Question: I made a WPF 'Window' containing 'StatusBar' with 'StatusBarItem' and 'ProgressBar'.
The Window has a property 'ResizeMode' set to 'CanResizeWithGrip'.
It shows the sizing grip properly, but it overlaps elements underneath:

How can I avoid this overlap? I can set right margin to the progress bar, but how large? I don't want to use any magic numbers or hardcoded values. It would be also nice to have this resolved purely in XAML.
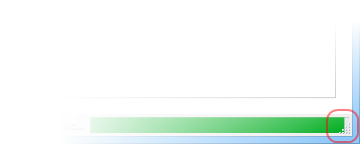
Answer: You can change style for "Window" considering all wishes.
<URL>
or <URL>
Or can do something like this
'''
<StatusBar VerticalAlignment="Bottom">
<StatusBarItem x:Name="statusbar" Background="Gray" HorizontalContentAlignment="Stretch">
<DockPanel>
<ResizeGrip DockPanel.Dock="Right" Visibility="Hidden" />
<ProgressBar Background="red" Height="20" Value="50" />
</DockPanel>
</StatusBarItem>
</StatusBar>
'''